Question: I"m using JQuery Progress-Bar and want to change his white\grey color schema.
Currenly- empty space is colored with White and filled space colored with Grey.

My needed colors schema: and .
This is how my html looks like:
'''
<div id="progress" style="margin-top:50px;">
<div id="progressbar"><div class="progress-label">Loading...</div></div>
</div>
'''
This is how I'm controlling my progress back behaviour:
'''
var progressbar = $("#progressbar"), progressLabel = $(".progress-label");
progressbar.progressbar({
value: false,
change: function () {
progressLabel.text(progressbar.progressbar("value") + "%");
},
complete: function () {
progressLabel.text("Complete!");
}
});
'''
How can I changed this colors?
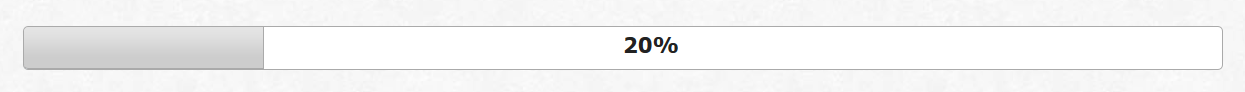
Answer: There are two classes that you want to style:
- -
parameter determines color in both cases.
CSS schema for your needs would be something like this:
'''
.ui-progressbar {
background: black;
//... other values ...
}
.ui-progressbar-value {
background: red;
//... other values ...
}
'''
Here is working sample: <URL>